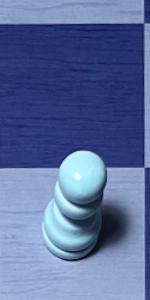
Label: Pawn_White